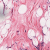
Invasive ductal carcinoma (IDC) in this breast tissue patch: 0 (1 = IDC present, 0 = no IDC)